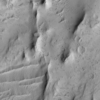
Label: not_dusty